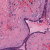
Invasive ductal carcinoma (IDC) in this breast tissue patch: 0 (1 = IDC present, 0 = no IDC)